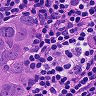
Metastatic tissue present: yes